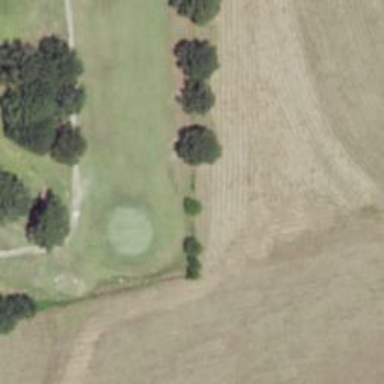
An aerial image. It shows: Golf hole.